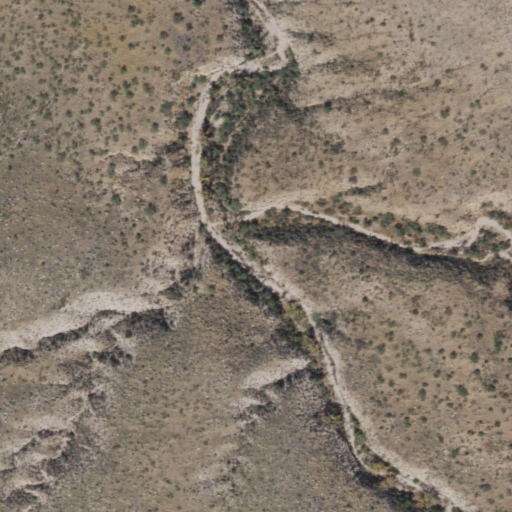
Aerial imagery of valley in Arizona named Cherry Canyon containing only shrub